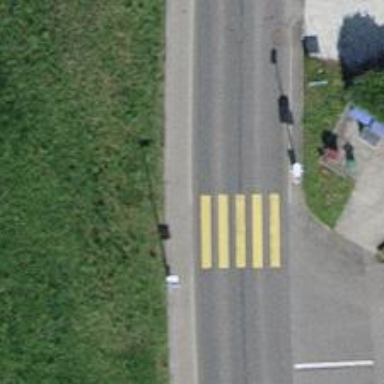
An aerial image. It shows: Zebra crossing for pedestrians.